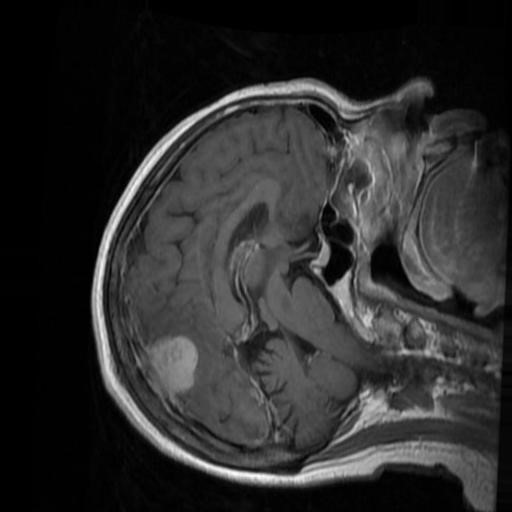
Label: brain_menin